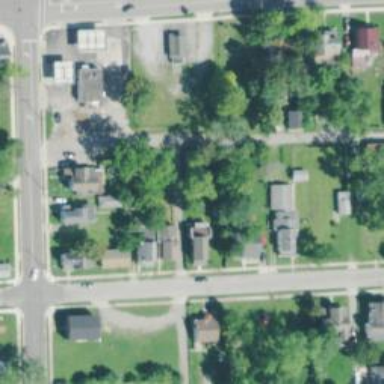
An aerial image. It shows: Alley classified as service road.